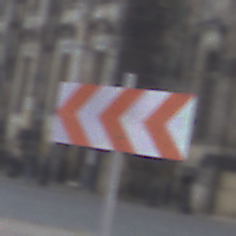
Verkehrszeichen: RichtungstafelnInKurvenGrossRechts
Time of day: MorningAfternoon
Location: Outdoor (Urban)
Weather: PartlyCloudy
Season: NotSpecified
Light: Natural